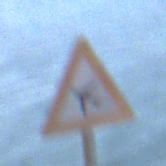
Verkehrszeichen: FlugbetriebRechts
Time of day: MorningAfternoon
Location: Outdoor (Nature)
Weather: Clear
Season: NotSpecified
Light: Natural